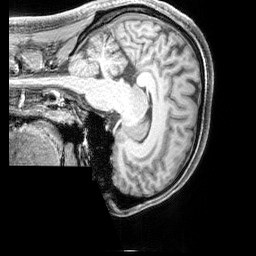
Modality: T1w
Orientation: sagittal
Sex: male
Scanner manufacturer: siemens
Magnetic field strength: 3 T
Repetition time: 2.3 s
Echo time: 0.00226 s